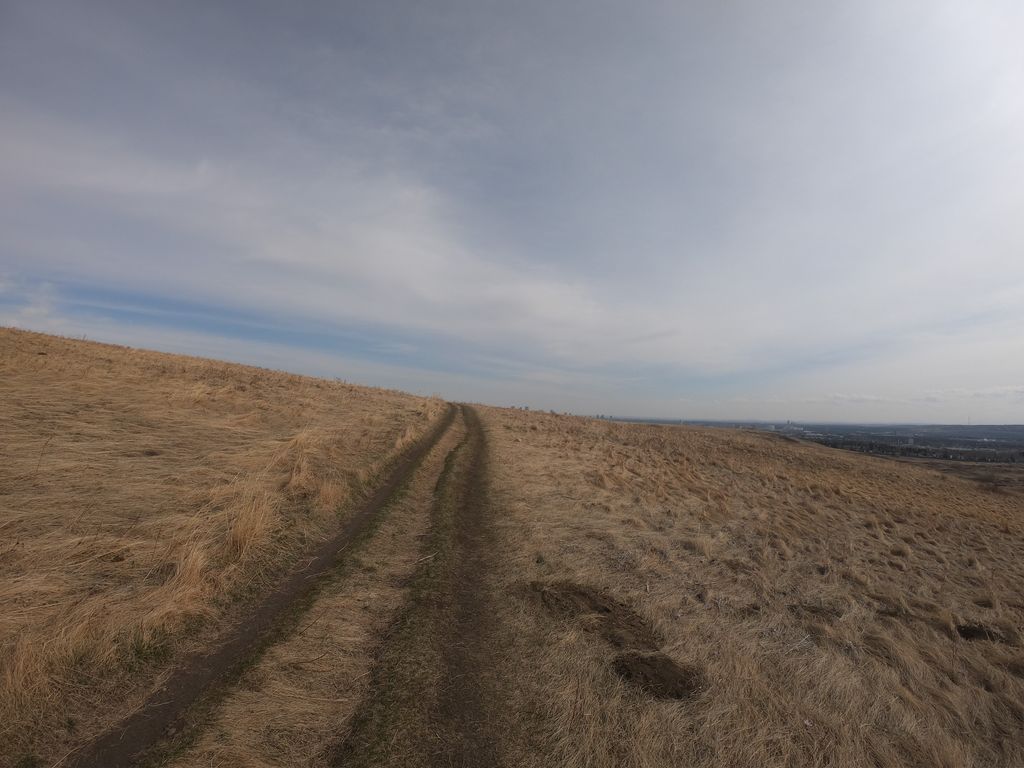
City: calgary